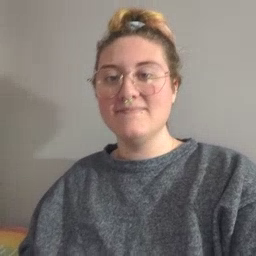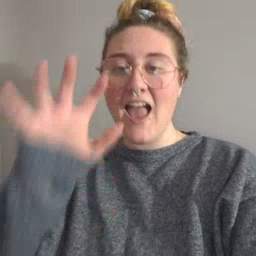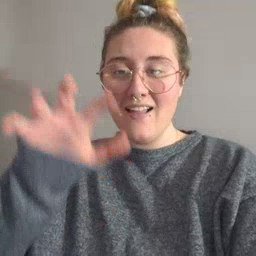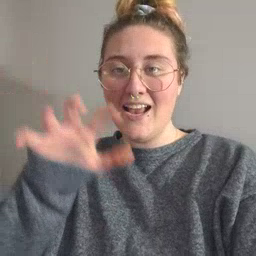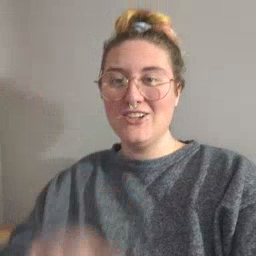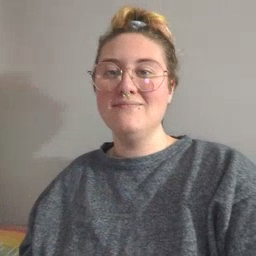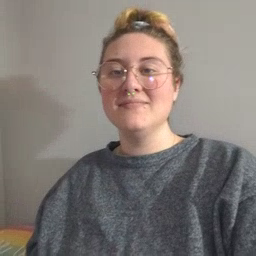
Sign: alligator